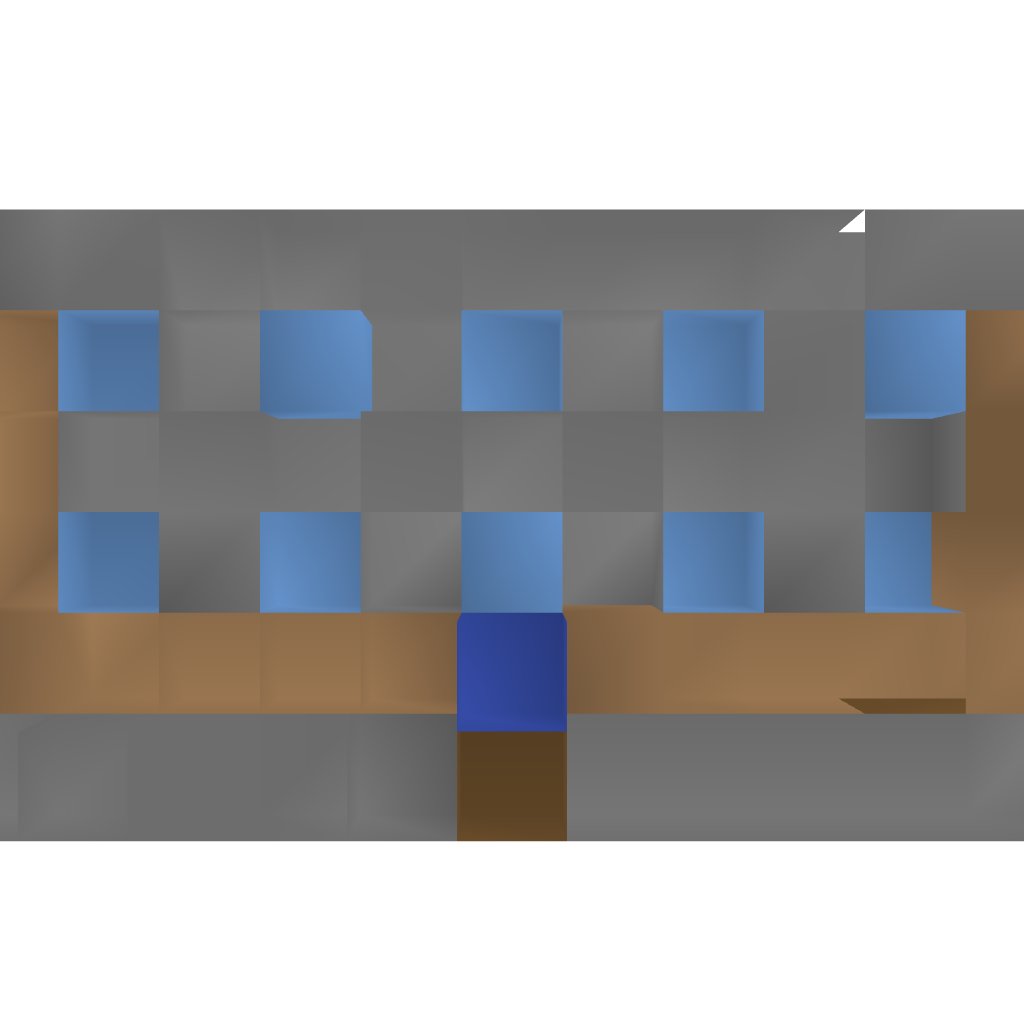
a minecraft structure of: A Quake Lobby bad low quality